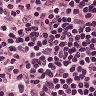
Metastatic tissue present: no